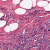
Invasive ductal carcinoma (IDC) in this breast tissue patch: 1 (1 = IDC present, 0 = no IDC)